【题型】填空题　【知识点】平面几何　【难度】easy
如图，点$C$是线段$AB$上的一点，分别以$AC$、$BC$为边在$AB$的同侧作正方形$ACDE$和正方形$CBFG$，连接$EG$、$BG$、$BE$，当$BC=1$时，$\triangle BEG$的面积记为$S_1$；当$BC=2$时，$\triangle BEG$的面积记为$S_2$，$\dots\dots$，以此类推，当$BC=n$时，$\triangle BEG$的面积记为$S_n$，则$S_{2021}-S_{2020}$的值为
\underline{\qquad\qquad}.

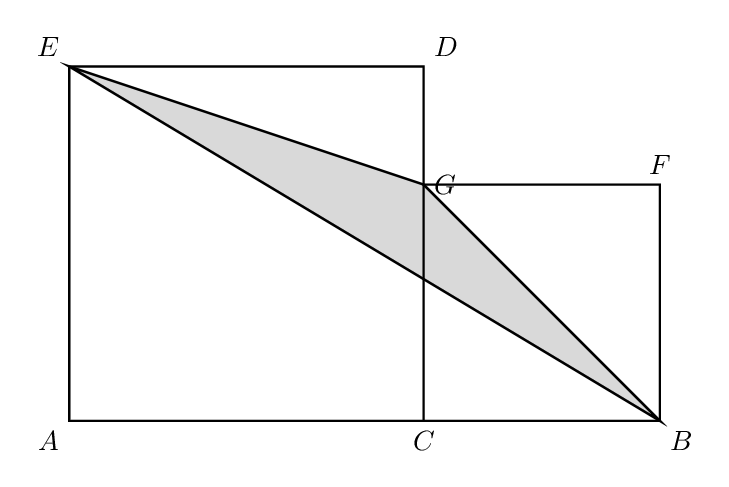
【解答】
\noindent 【答案】$\dfrac{4041}{2}$
\noindent 【分析】作辅助线,构建同底等高三角形,根据等腰直角三角形面积公式可得结论.
\noindent 【详解】连接$EC$,
\noindent

\noindent $\because$ 正方形$ACDE$和正方形$CBFG$,
\noindent $\therefore \angle ACE = \angle ABG = 45^\circ$,
\noindent $\therefore EC \parallel BG$
\noindent $\therefore \triangle BCG$和$\triangle BEG$是同底（$BG$）等高的三角形，即$S_{\triangle BCG} = S_{\triangle BEG}$,
\noindent $\therefore$ 当$BC=n$时, $S_n = \dfrac{1}{2}n^2$,
\noindent $\therefore S_{2021} - S_{2020} = \dfrac{1}{2} \times 2021^2 - \dfrac{1}{2} \times 2020^2 = \dfrac{1}{2}(2021+2020)(2021-2020) = \dfrac{4041}{2}$
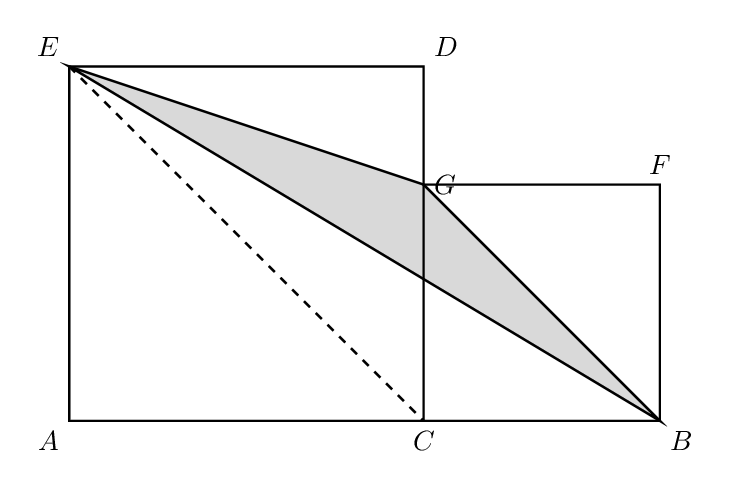